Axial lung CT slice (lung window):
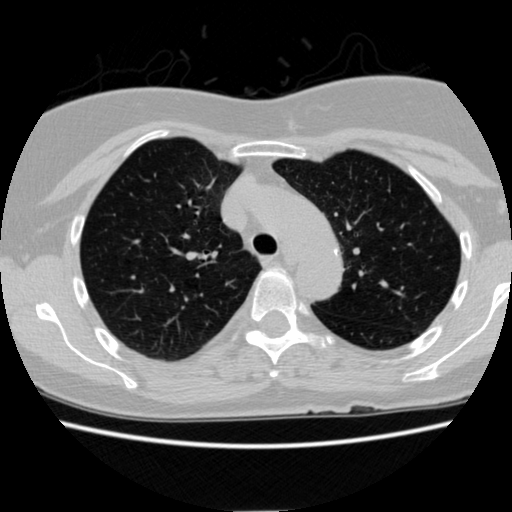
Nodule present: no